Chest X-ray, AP view. Patient: 63 years old, sex F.
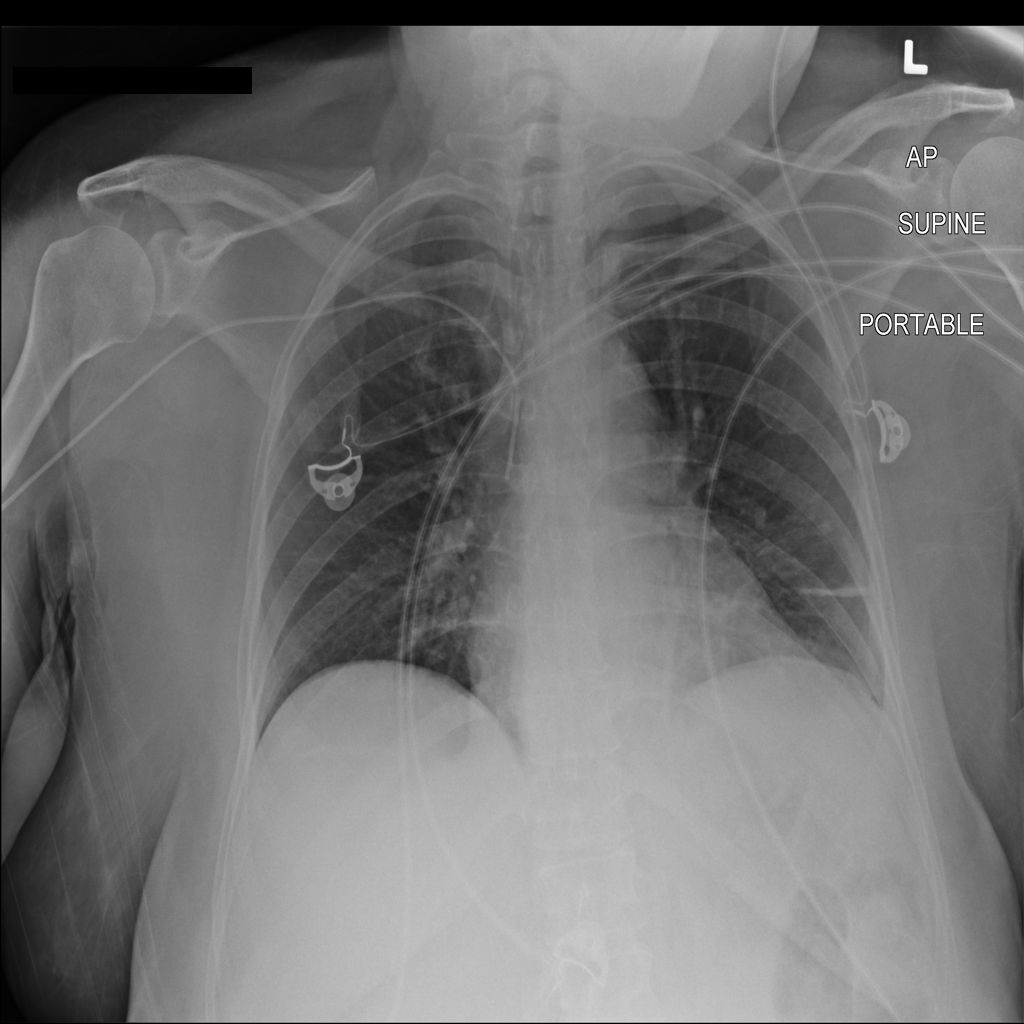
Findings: No Finding